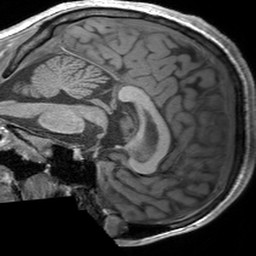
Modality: T1w
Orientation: sagittal
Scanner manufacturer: siemens
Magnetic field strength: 3 T
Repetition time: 1.54 s
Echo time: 0.00234 s